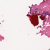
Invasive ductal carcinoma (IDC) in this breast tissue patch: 0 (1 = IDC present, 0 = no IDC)